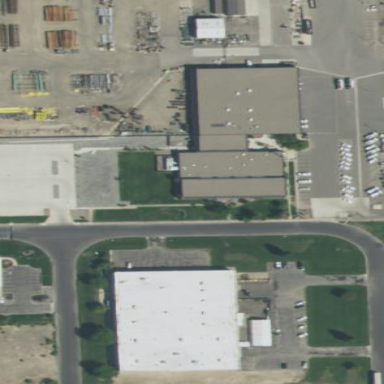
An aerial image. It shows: Commercial building.